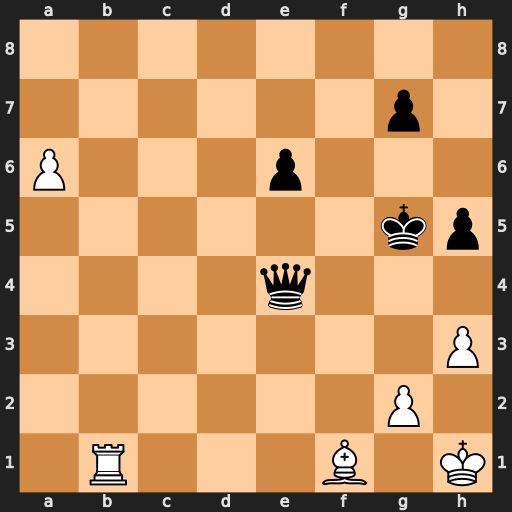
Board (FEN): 8/6p1/P3p3/6kp/4q3/7P/6P1/1R3B1K
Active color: w
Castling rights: -
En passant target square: -
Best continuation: Ra1 Qd4 Ra5+ Kh6 a7